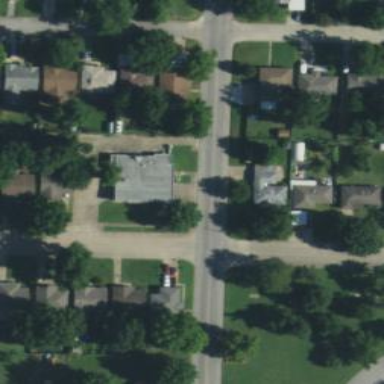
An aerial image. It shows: Road with stop sign.